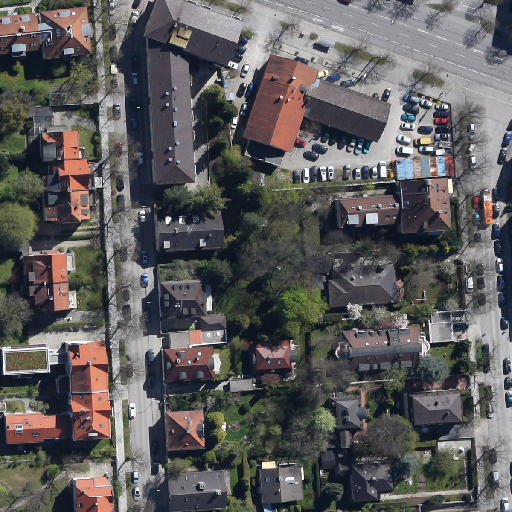
Referring expression: impervious surface